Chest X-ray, PA view. Patient: 84 years old, sex F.
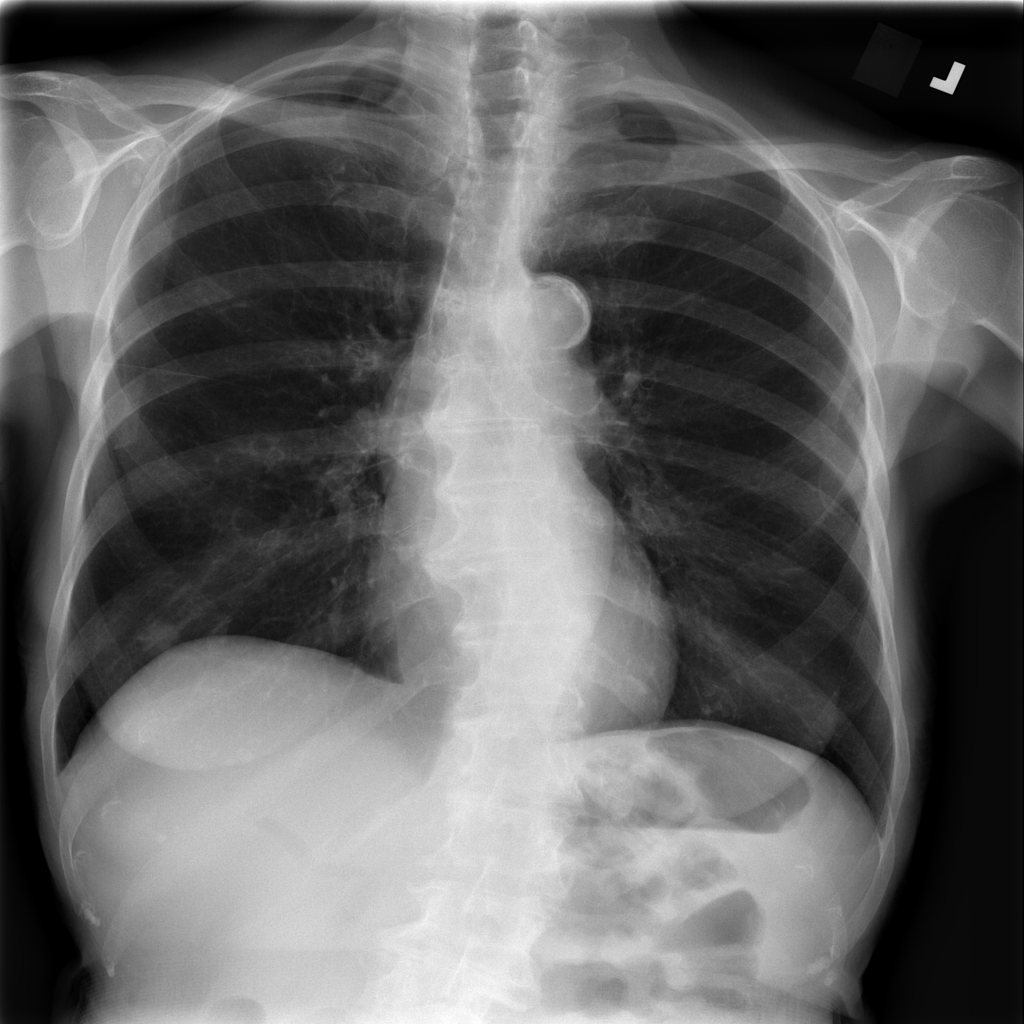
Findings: No Finding